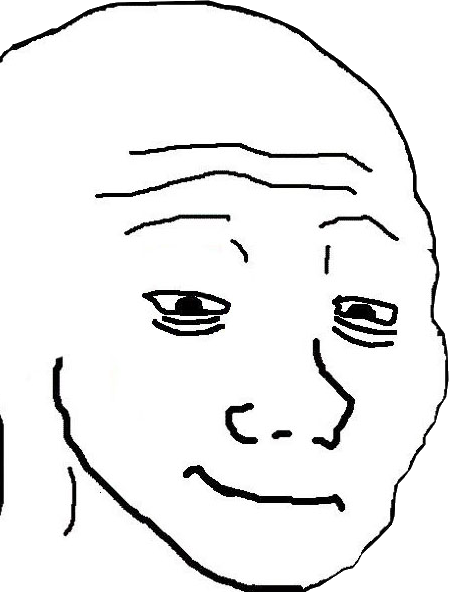
Label: 5_Tired_Wojak